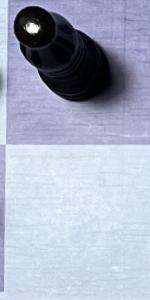
Label: Empty